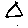
Label: triangle